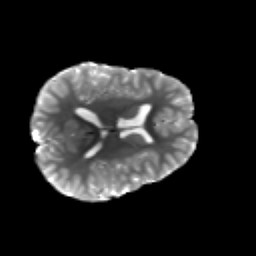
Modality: T2w
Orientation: axial
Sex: female
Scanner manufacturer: siemens
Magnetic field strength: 3 T
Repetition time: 5 s
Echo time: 0.071 s